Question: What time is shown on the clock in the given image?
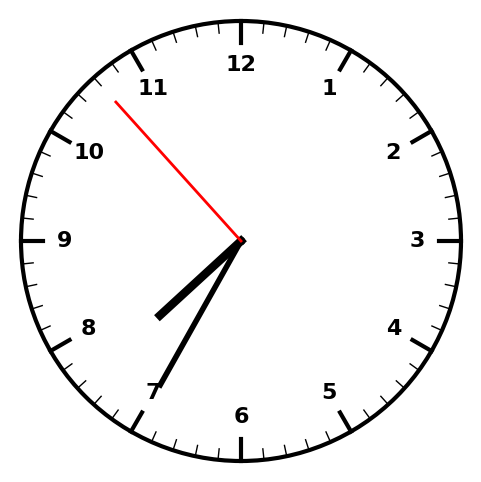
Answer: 07:34:53